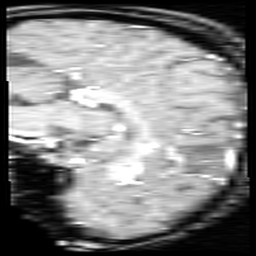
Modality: inplaneT1
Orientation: sagittal
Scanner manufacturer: ge
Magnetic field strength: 3 T
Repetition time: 0.2 s
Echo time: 0.0036 s